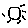
Label: sun